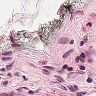
Metastatic tissue present: no